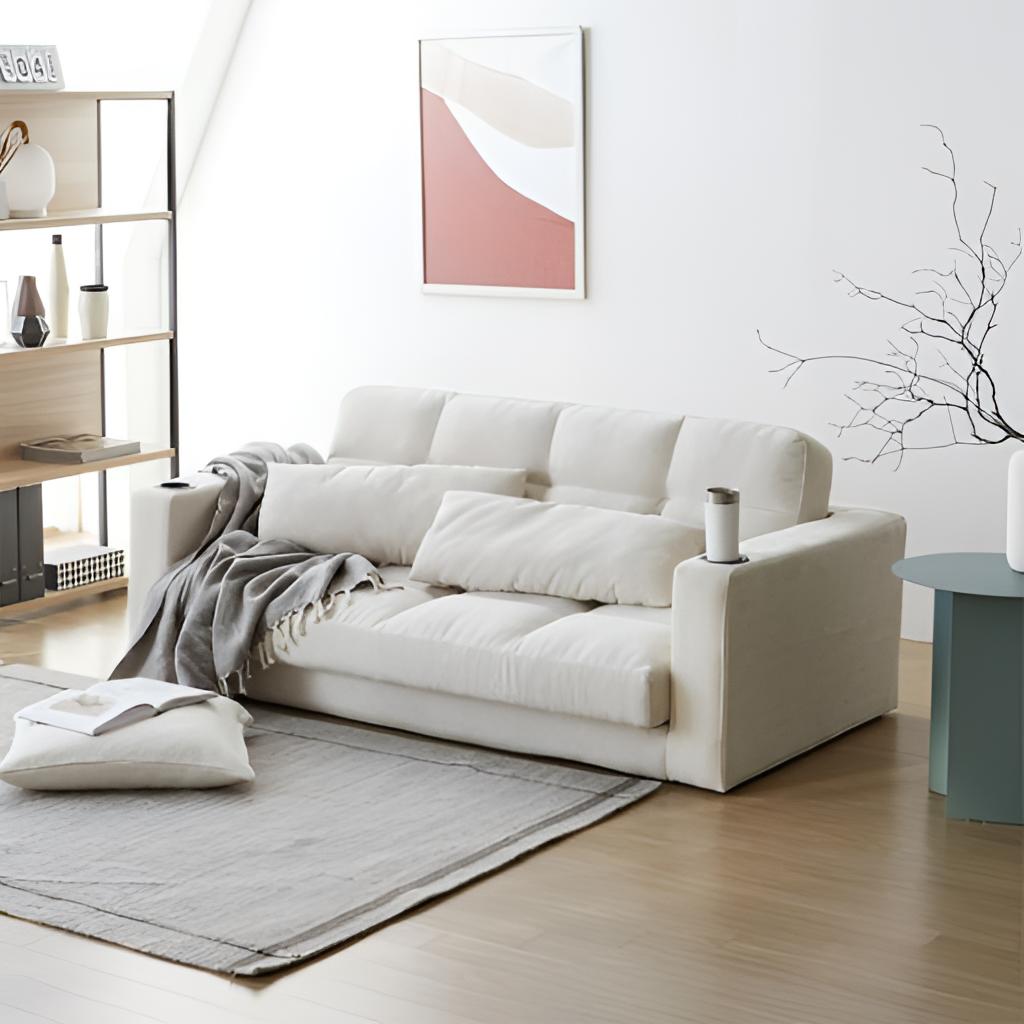
beige fabric sofa, living room, contemporary, wood flooring, with plank pattern, paint wallpaper, with solid pattern